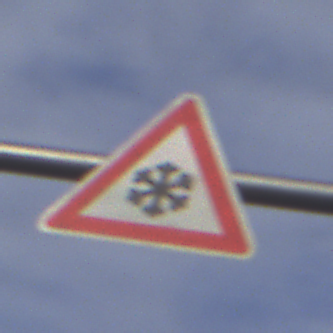
Verkehrszeichen: SchneeOderEisglaette
Umgebung: Outdoor, Urban
Tageszeit: MorningAfternoon
Wetter: PartlyCloudy
Licht: Natural
Jahreszeit: NotSpecified
Kontrast: MediumContrast